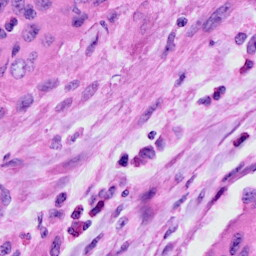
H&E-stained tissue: Cervix